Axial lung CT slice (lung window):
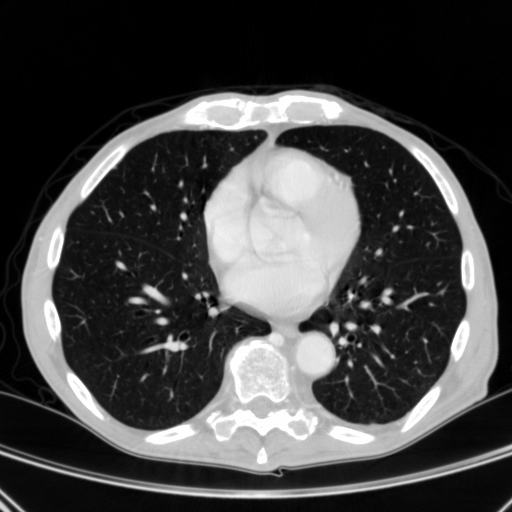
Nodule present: no